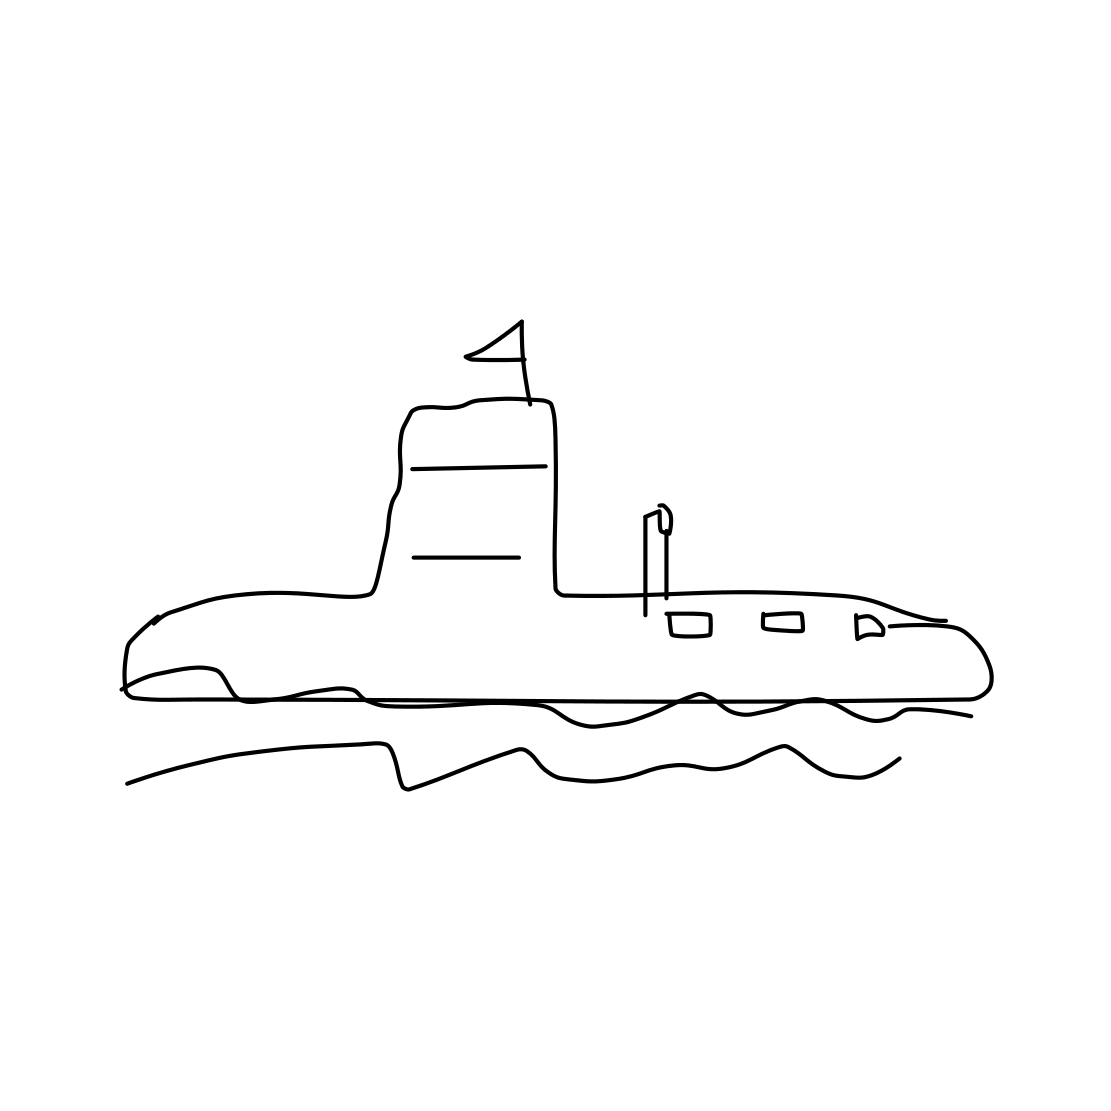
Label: submarine